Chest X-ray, AP view. Patient: 20 years old, sex M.
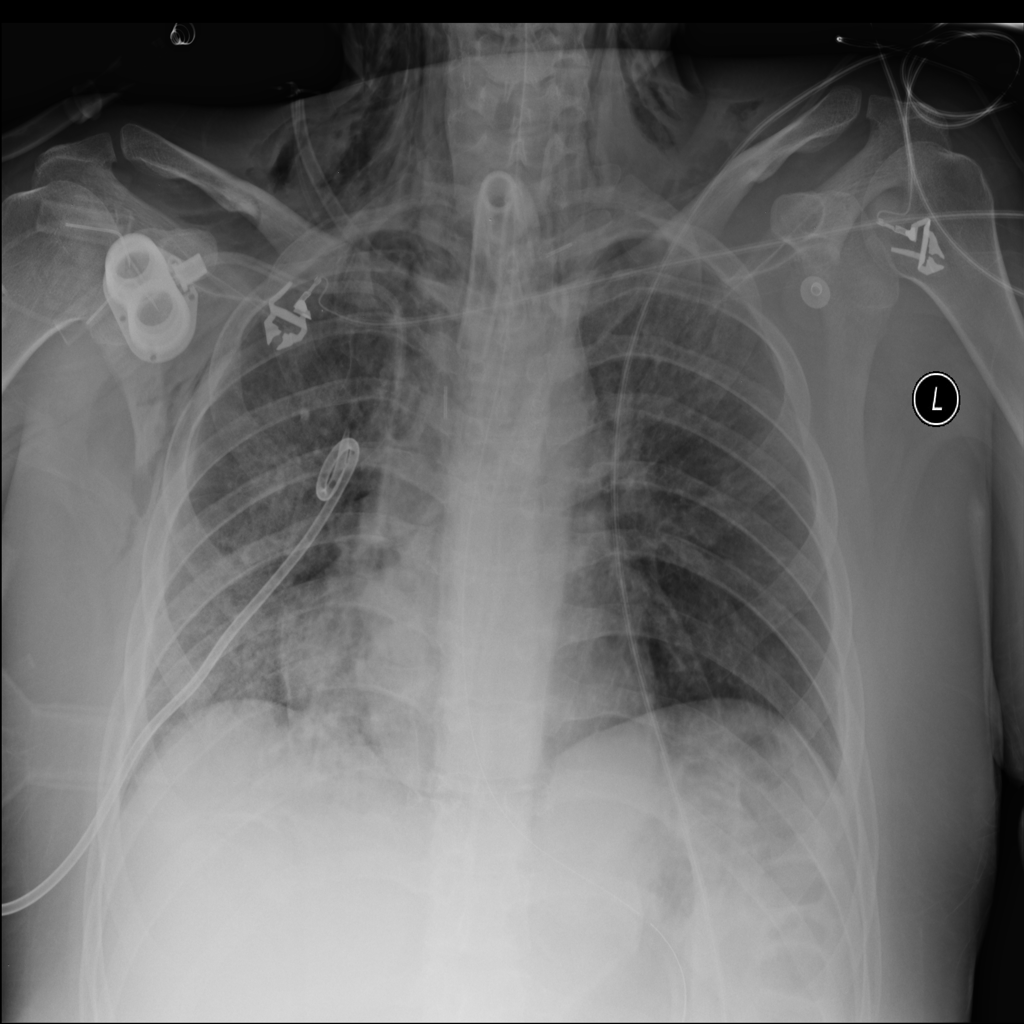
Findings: Emphysema